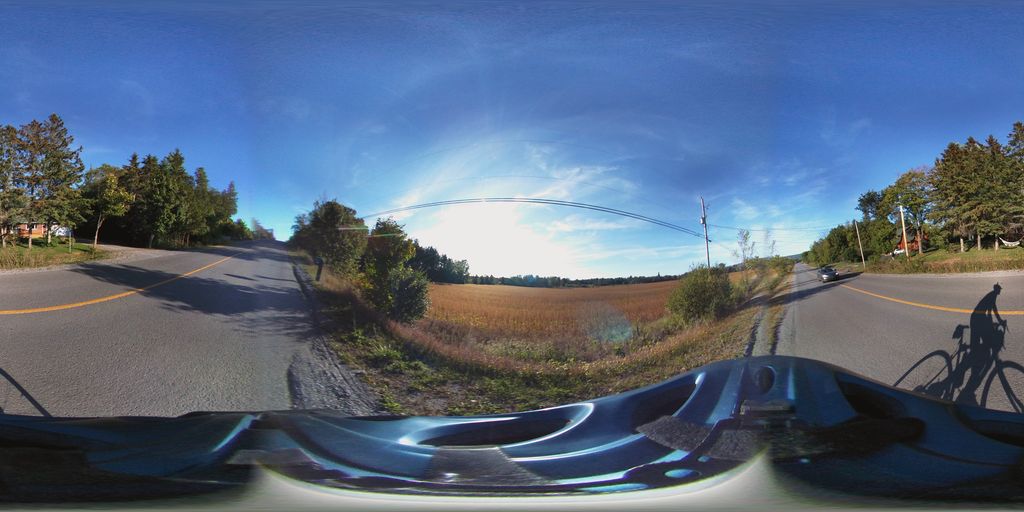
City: ottawa-gatineau